Question: However I would like to customize the cell when the users touch the icon on the row left in order to display the Delete button. And when he eventually cancel the delete operation (the cell should come back to the previous state).
The table is in the Edit Mode. Therefore the delegate methods are not invoked. (I've tried).
'''
- (void)tableView:(UITableView *)tableView willBeginEditingRowAtIndexPath:(NSIndexPath *)indexPath
- (void)tableView:(UITableView *)tableView didEndEditingRowAtIndexPath:(NSIndexPath *)indexPath
'''
See third row in the image:

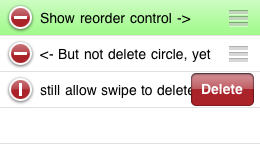
Answer: You can handle those events in the cell itself (for that you will need to subclass UITableViewCell). When cell changes its editing state the following methods will be called:
'''
-willTransitionToState:
-didTransitionToState:
'''
Where state parameter is bitmask specifying which UI elements are/will be visible in given cell.